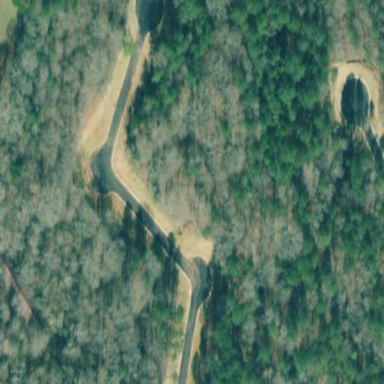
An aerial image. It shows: Road with road landuse.